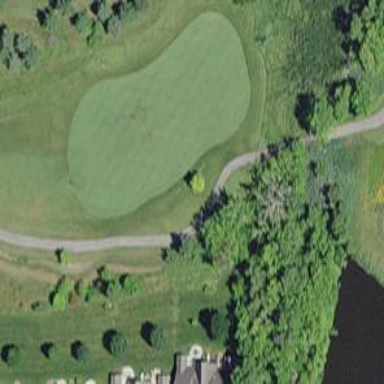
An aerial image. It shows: Golf fairway surrounded by grass.